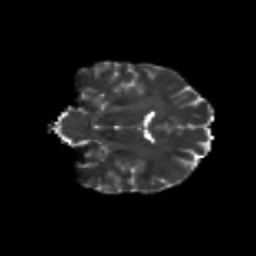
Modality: T2w
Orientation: coronal
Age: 33
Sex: female
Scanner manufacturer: siemens
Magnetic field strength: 3 T
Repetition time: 8.6 s
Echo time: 0.095 s